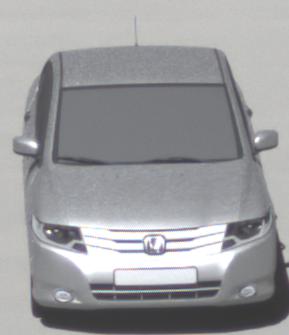
Make: Honda
Model: City
Detailed model: Gen. 6
Model produced from: 2008
Model produced until: 2013
Doors: 4
Color: white
Road condition: dry road
Daytime: midday
Contrast: high contrast